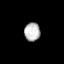
Tissue: skin
Cell type: Endothelial cells
Senescence score: 0.2478
Nuclear area (px): 286
Mean DAPI intensity: 185.78